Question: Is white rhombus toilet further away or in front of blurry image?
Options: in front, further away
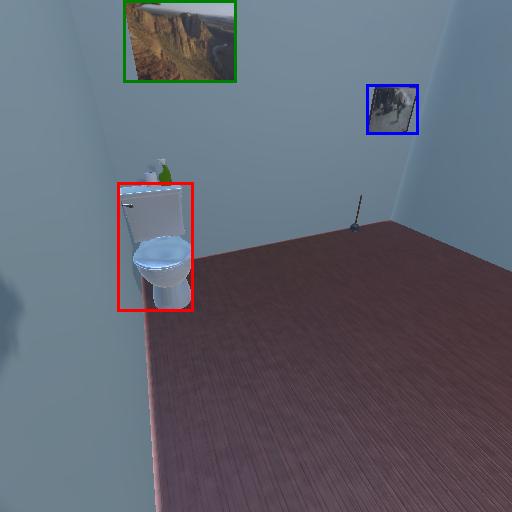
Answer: in front